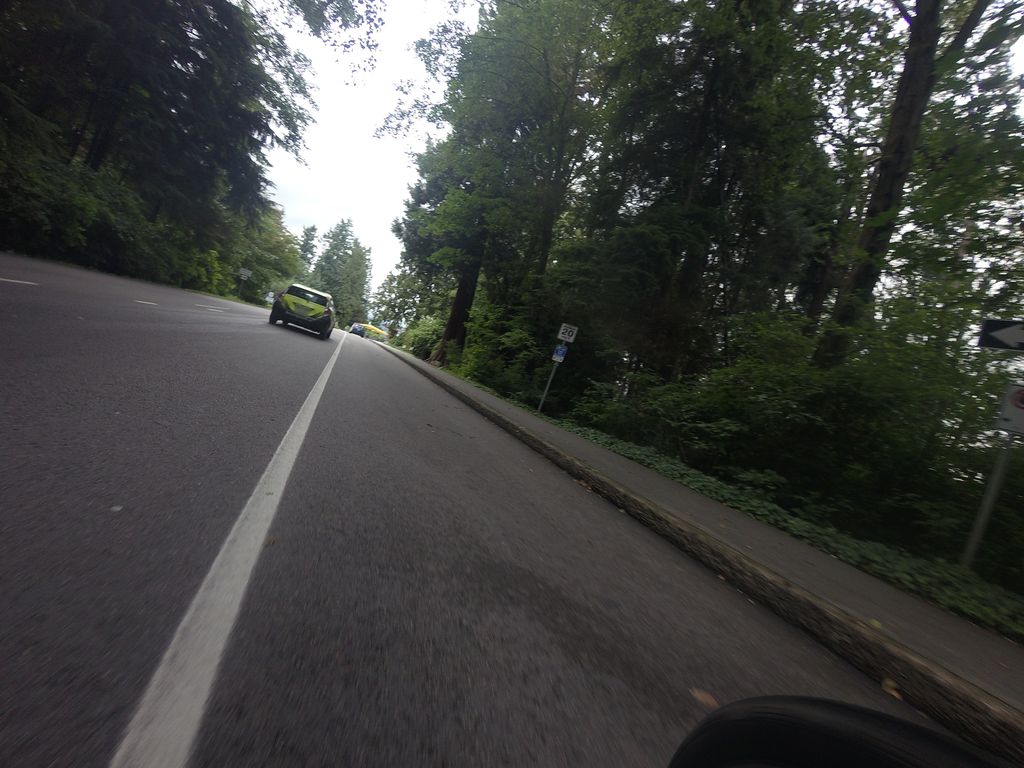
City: vancouver